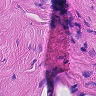
Metastatic tissue present: no